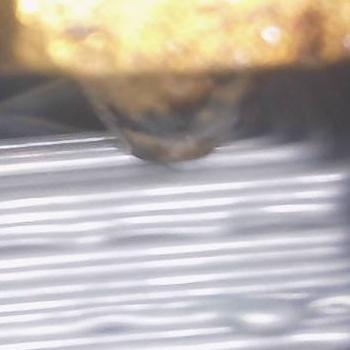
Flow rate: 56%